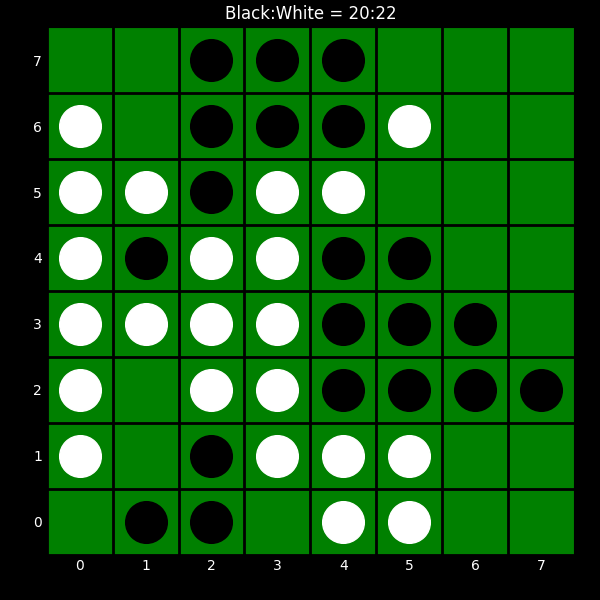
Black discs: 20
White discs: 22